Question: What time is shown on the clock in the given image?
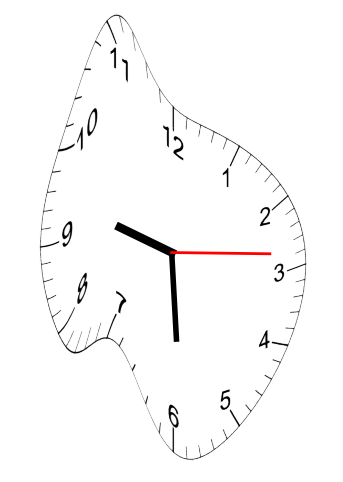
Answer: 09:29:14